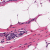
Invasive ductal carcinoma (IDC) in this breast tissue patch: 0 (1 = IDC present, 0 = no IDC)